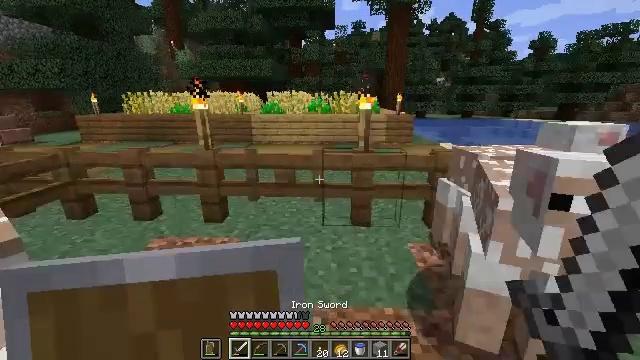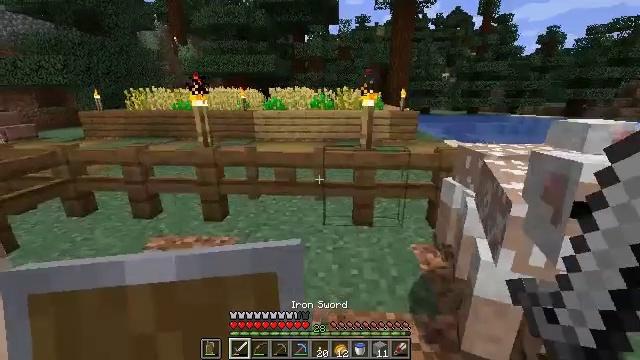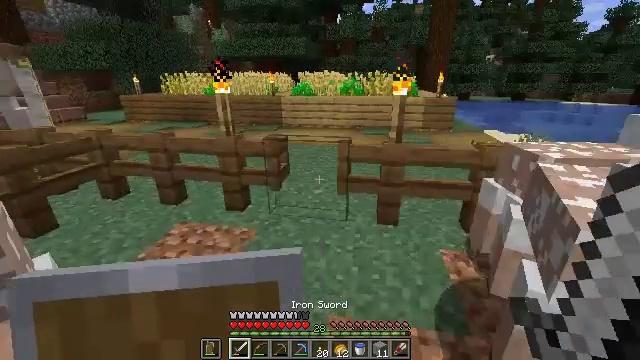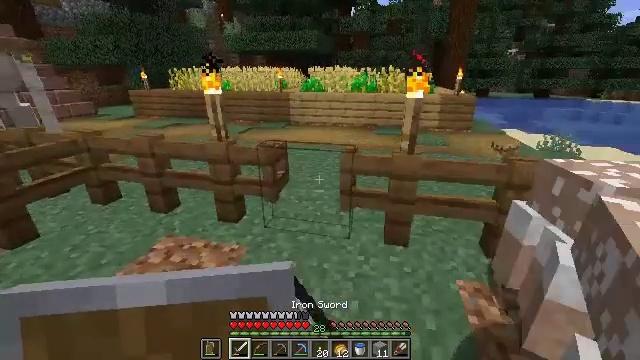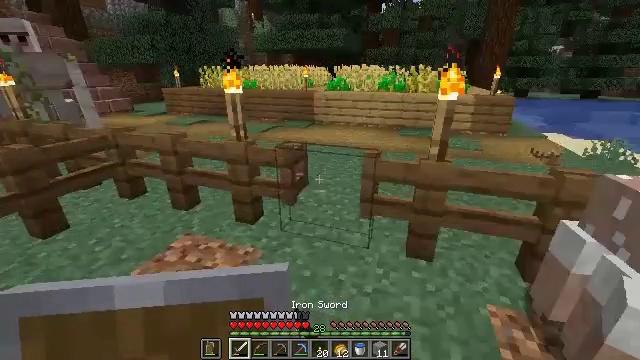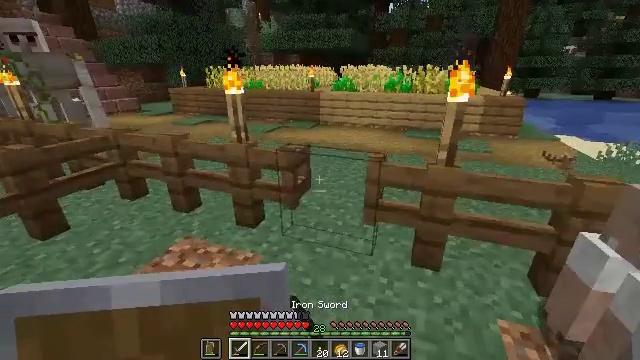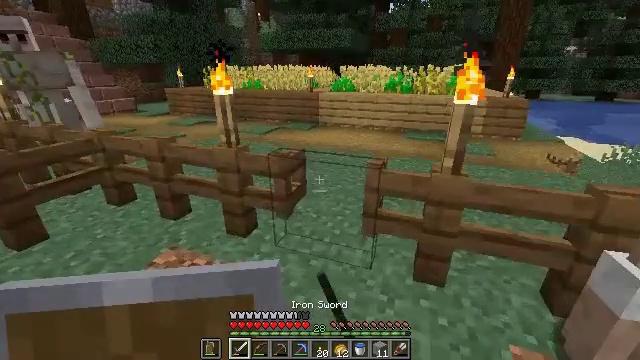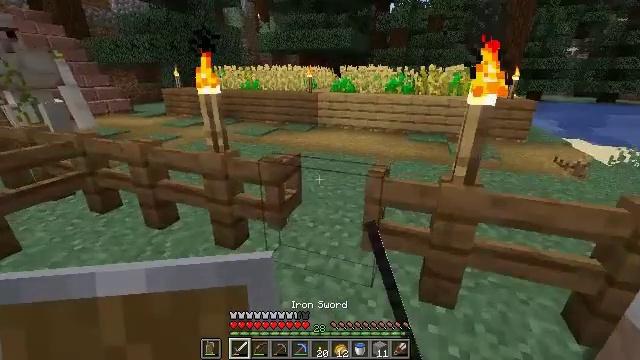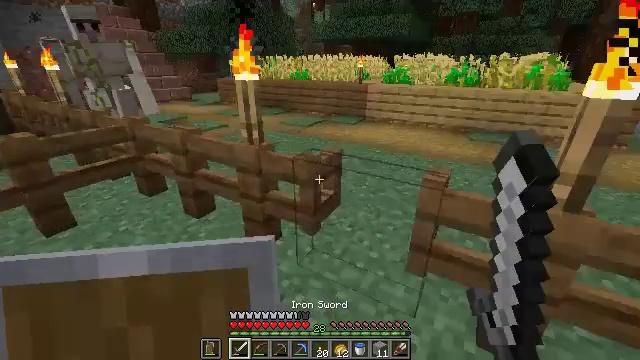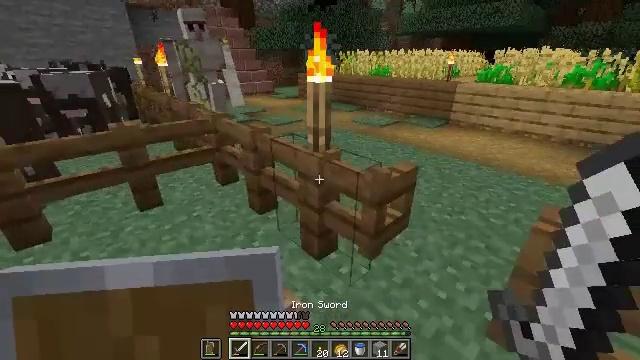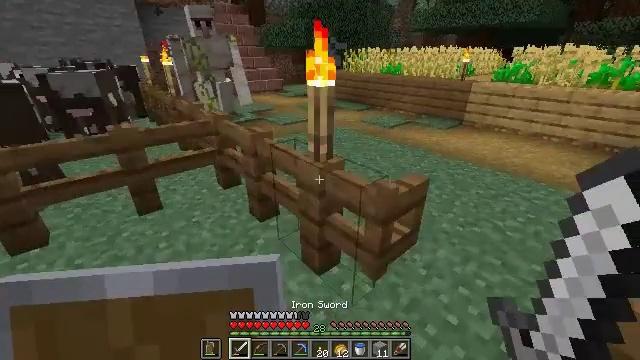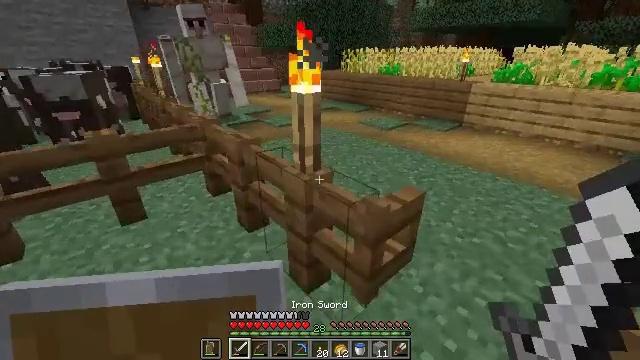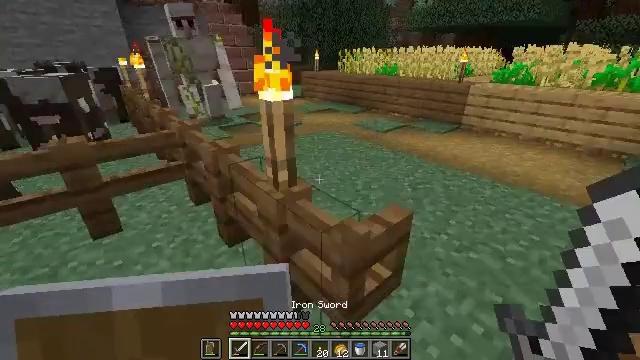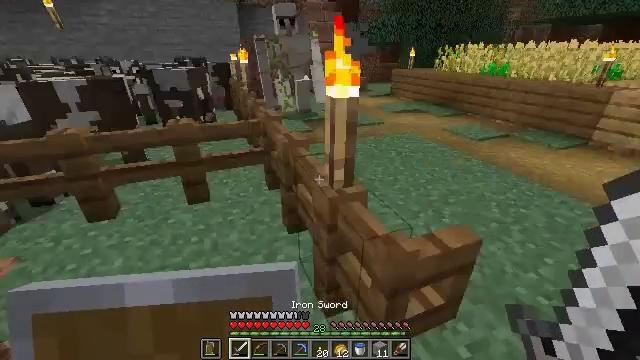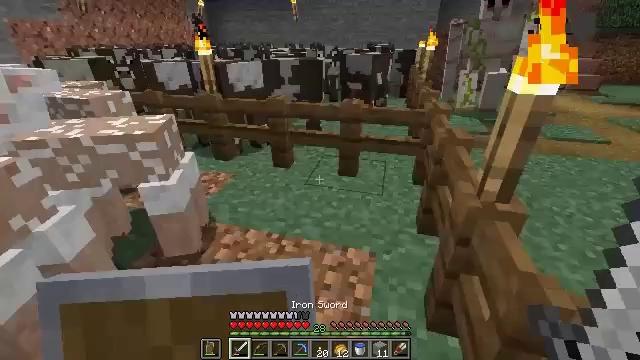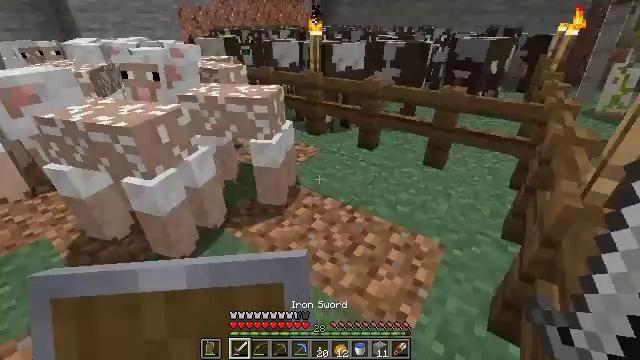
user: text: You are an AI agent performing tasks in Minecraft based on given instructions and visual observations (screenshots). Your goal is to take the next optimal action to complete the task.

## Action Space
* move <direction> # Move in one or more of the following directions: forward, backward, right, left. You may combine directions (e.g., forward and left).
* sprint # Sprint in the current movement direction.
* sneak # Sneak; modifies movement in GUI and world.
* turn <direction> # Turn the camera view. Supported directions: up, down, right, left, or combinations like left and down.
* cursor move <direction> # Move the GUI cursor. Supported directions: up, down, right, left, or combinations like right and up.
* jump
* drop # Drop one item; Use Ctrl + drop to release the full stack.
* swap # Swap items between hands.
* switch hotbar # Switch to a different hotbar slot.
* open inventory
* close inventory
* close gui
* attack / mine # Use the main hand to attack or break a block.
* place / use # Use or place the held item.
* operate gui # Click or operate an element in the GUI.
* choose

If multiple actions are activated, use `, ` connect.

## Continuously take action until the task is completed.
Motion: motion action
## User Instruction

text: Get wheat from the farmland.
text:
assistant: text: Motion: move forward
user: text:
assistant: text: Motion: move forward, turn left and down, use / place
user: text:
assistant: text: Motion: move forward, turn left, use / place
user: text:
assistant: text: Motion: move forward, turn left
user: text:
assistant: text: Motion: move forward, turn left
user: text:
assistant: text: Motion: move forward
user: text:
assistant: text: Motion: move forward
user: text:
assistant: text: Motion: move forward, turn left and down
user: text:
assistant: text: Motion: move forward, turn left
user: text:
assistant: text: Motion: move forward and move right, turn left
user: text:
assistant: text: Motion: move forward and move right
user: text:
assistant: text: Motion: move forward and move right
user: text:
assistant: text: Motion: move back and move right, turn left
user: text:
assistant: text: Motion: move back and move right, turn left and down
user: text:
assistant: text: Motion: move back, turn left and down
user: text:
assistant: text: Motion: move back, turn left
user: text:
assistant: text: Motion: move back, turn left
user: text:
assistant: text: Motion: move back, turn left
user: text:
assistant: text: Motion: move back, use / place
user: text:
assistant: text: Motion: move back, turn left, use / place
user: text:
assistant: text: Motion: move back, turn left
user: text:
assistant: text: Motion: move back, turn left and down
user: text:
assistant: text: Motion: move back, turn left and down
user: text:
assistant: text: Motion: move back, turn down
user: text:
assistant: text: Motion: move back, turn right and down
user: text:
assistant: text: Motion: move back, turn right and down
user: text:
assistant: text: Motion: turn down
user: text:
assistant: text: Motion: turn right and down
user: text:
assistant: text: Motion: turn right and down
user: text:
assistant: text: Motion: turn right and up